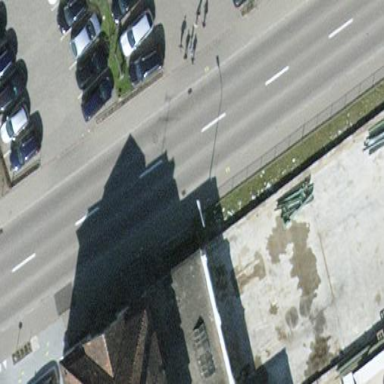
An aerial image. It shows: View of roof of building.